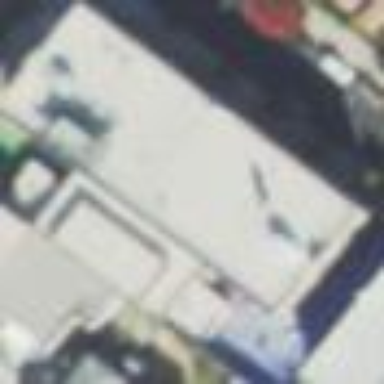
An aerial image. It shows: School building.